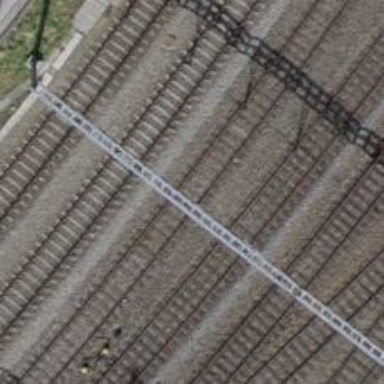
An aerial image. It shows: Single-track electrified railway siding with contact line for service.